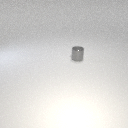
small gray metal cylinder